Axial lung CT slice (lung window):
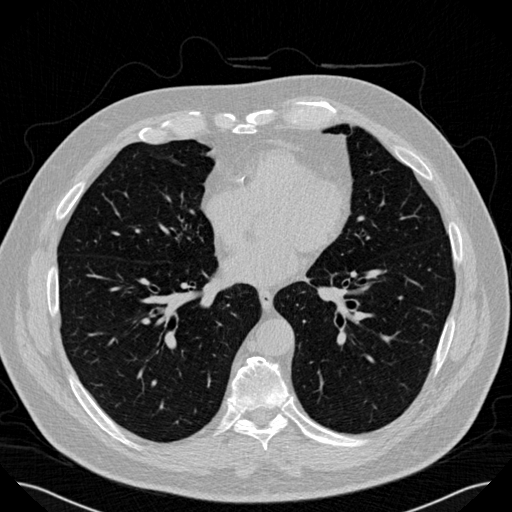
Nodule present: no